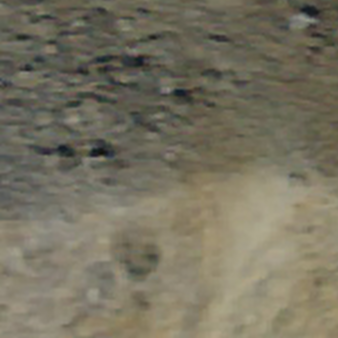
Label: other